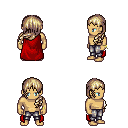
a pixel art fantasy rpg character, male body template, human, tanned skin, red cape, metal pants, white blonde left-swept hairstyle, bracelets, four views (front, back, left, right), 2x2 character sprite sheet, small pixel art, hard edges, no anti-aliasing